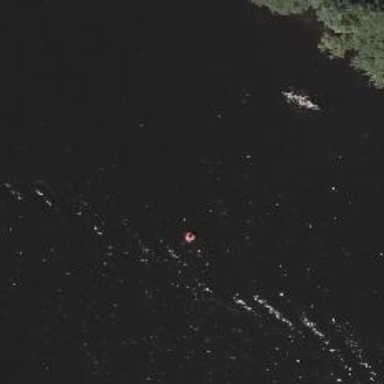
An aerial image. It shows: Red buoy.